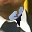
Label: 4